A 2-D grayscale encoding of one vibration snapshot from a rotor kit is shown. Determine the machine's mechanical condition. Answer with exactly one of: normal, misalignment, unbalance, looseness.
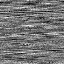
Answer: misalignment